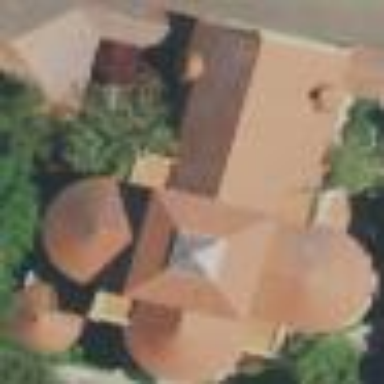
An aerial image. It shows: Church which is place of worship.